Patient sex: F
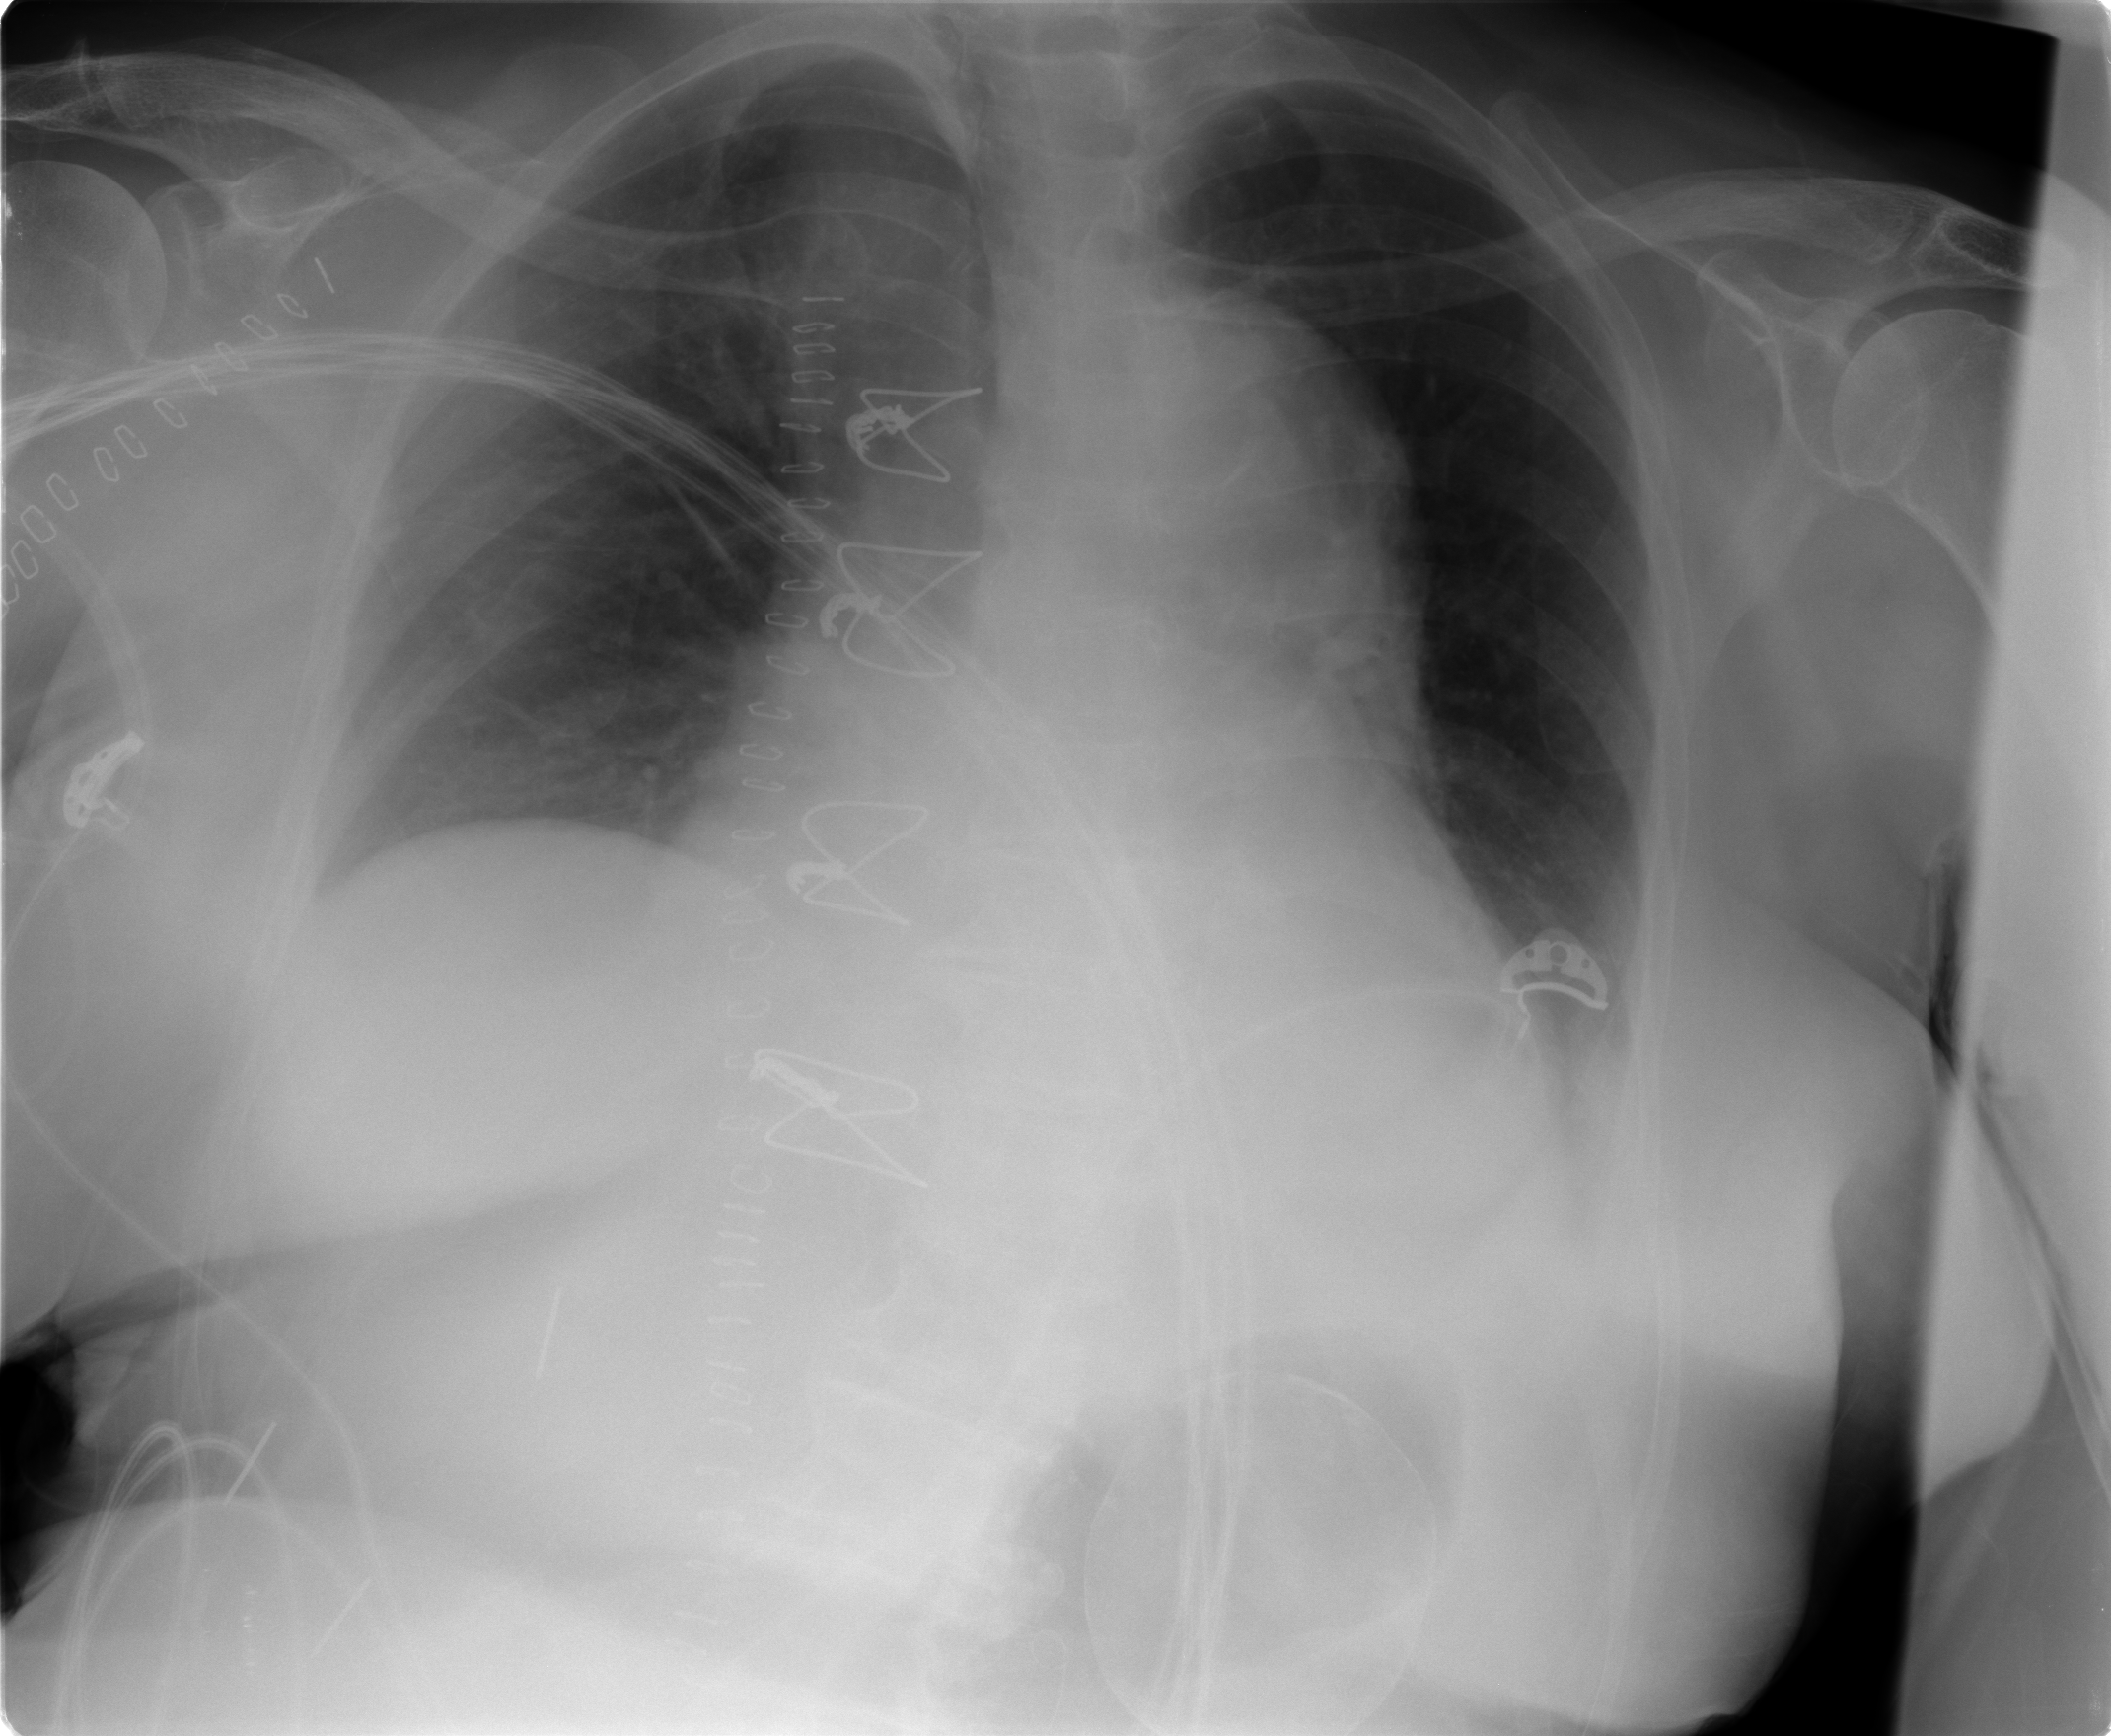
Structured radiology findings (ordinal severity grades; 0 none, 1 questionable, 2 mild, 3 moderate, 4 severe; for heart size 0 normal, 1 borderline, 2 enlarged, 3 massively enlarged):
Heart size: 2
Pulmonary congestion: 1
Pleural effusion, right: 0
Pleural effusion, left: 1
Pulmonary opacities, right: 0
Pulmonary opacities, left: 0
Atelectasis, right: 2
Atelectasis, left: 2